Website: ulta-beauty
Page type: address-validator
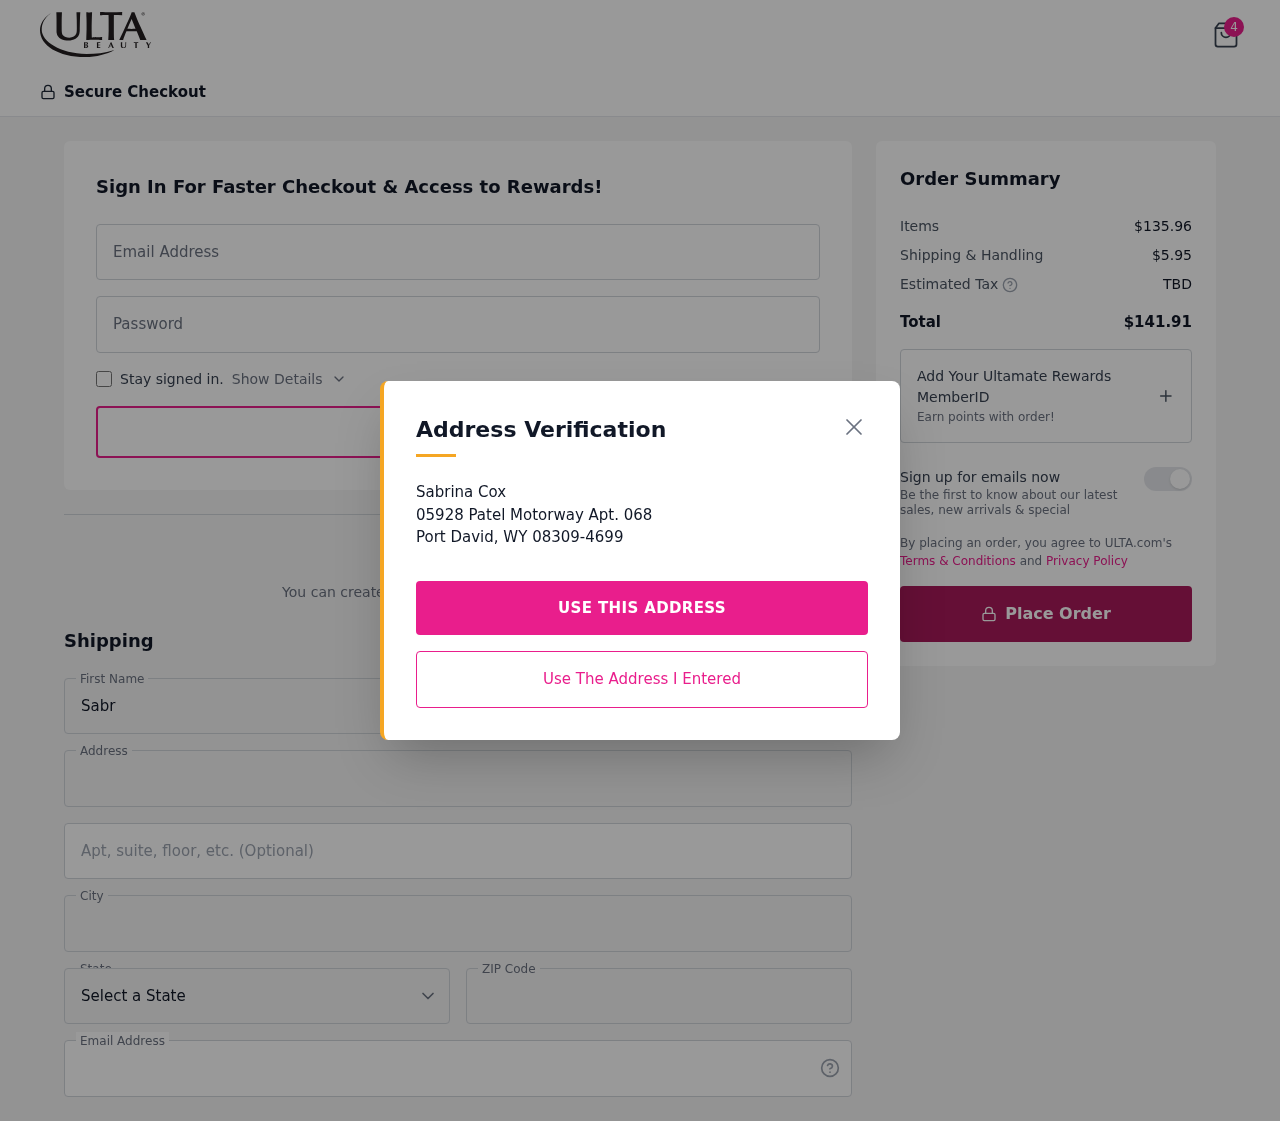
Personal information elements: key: PII_CITY
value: Port David
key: PII_EMAIL
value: sabrina_cox@yahoo.com
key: PII_FIRSTNAME
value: Sabrina
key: PII_LASTNAME
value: Cox
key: PII_POSTCODE
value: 08309
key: PII_STATE_ABBR
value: WY
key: PII_STREET
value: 05928 Patel Motorway Apt. 068
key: PII_STREET2
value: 05928 Patel Motorway Apt. 068
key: PII_FULLNAME2
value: Sabrina Cox
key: PII_CITY2
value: Port David
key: PII_STATE_ABBR2
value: WY
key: PII_POSTCODE_FULL
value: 08309
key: PII_POSTCODE_EXT
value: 4699
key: PII_POSTCODE_NUMERIC
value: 8309
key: PII_POSTCODE_EXT_NUMERIC
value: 4699
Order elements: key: ORDER_NUM_ITEMS
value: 4
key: ORDER_SUBTOTAL
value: $135.96
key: ORDER_SHIPPING_COST
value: $5.95
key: ORDER_TOTAL
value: $141.91